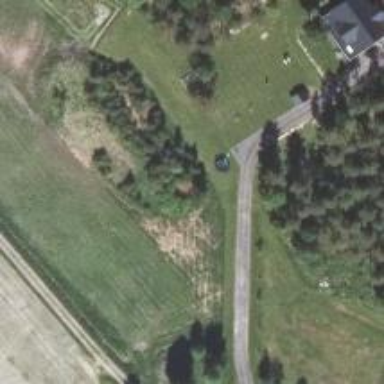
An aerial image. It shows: Driveway leading to service road.